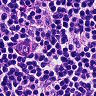
Metastatic tissue present: no